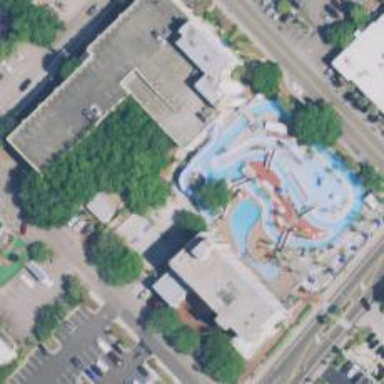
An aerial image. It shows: Water slide attraction.